Question: Other similar questions in SO are answered by retrieving the Build.MODEL name.
But what I would really like is to get the customizable Device name on Samsung Devices. I know it is customizable because on my Galaxy Note, I can change it from the settings->About device. For example, below, I would like to retrieve the "Milky Way" string.

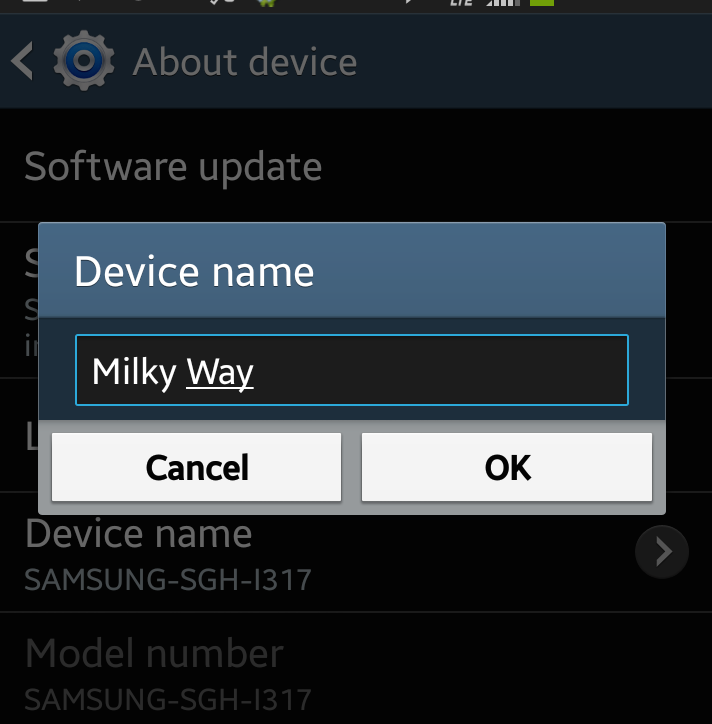
Answer: There is no common way getting this, since it's not a "android-feature" more likely a Samsung Feature afaik.
Try getting it with this, which worked on my galaxy s3, s4 and s5
'''
BluetoothAdapter myDevice = BluetoothAdapter.getDefaultAdapter();
String deviceName = myDevice.getName();
'''
Do not forget to add the bluetooth permissions.
'''
<uses-permission android:name="android.permission.BLUETOOTH"/>
'''